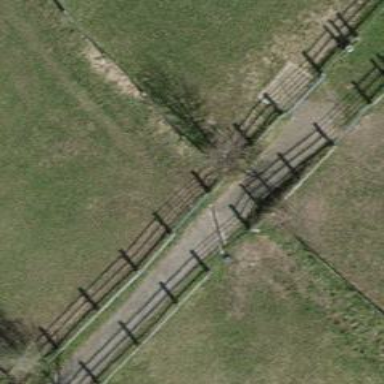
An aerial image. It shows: Gate.